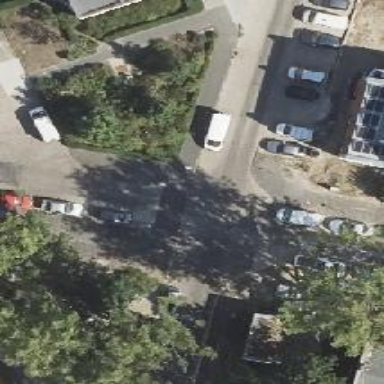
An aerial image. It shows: Residential road with concrete surface. There is parking lane on the right side and street-side parking on the left.